Field crop: tomato
Growth stage: 2
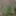
Species: solanum